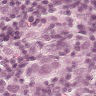
Metastatic tissue present: yes